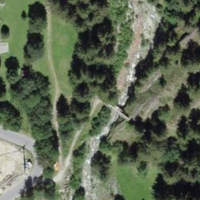
EUNIS habitat code: 43
Species observed at this site:
Satyrus ferula
Lasiommata maera
Campanula thyrsoides
Erebia ligea
Melanargia galathea